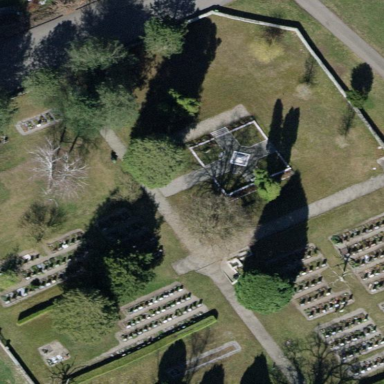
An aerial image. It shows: Grave yard.